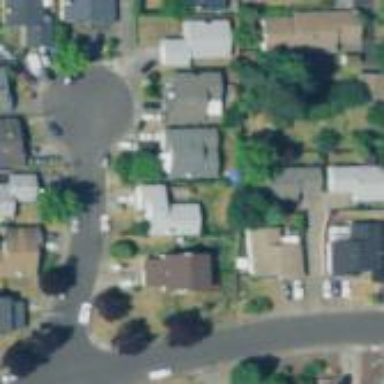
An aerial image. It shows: This residential area consists of single-family homes.